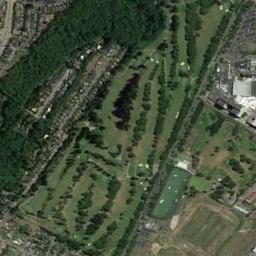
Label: golf_course